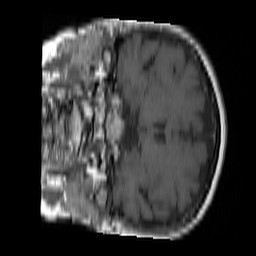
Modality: T1w
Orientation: coronal
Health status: ill
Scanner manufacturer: siemens
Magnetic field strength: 1.5 T
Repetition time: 0.477 s
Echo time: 0.0082 s